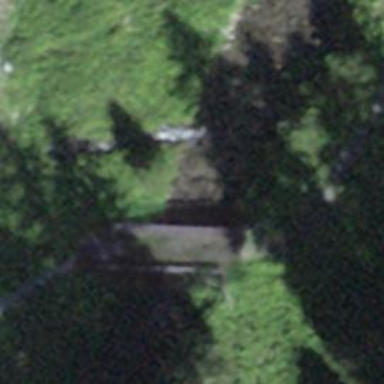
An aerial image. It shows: Path on bridge with excellent trail visibility.